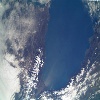
Label: water